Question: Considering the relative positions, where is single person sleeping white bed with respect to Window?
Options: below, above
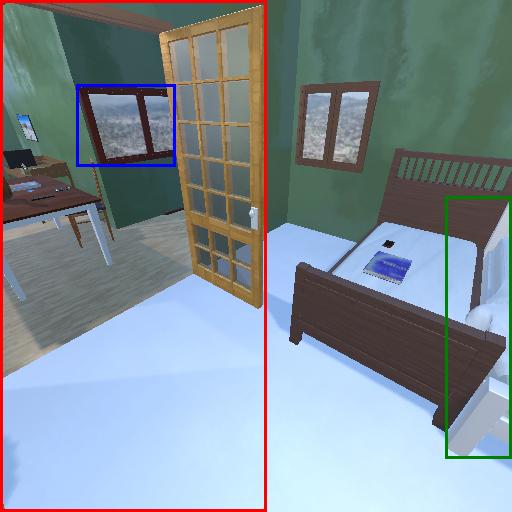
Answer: below